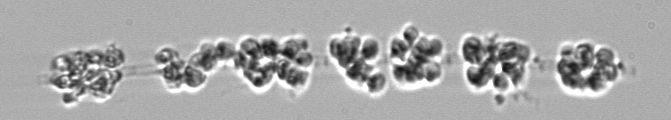
Label: Leptocylindrus_mediterraneus